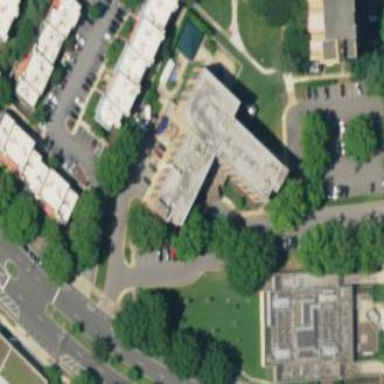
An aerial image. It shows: Nursing home building.